Question: I have a chart in Primefaces5 and Works fine, but I need change background color using java code only, no jqplot code.

Default color is light but isn't White and my user wants White color.
Any suggestions will be greatly appreciated. Thanks!
Here my code (fragment):
'''
private void createBarModelsN()
{
graphic2 = initBarModelN();
graphic2.setTitle("");
// Indica la posicion del cuadrito con la leyenda de la serie
// null indica que no mostrara el cuadrito
graphic2.setLegendPosition( null );
graphic2.setShadow( false );
graphic2.setStacked( isStacked );
graphic2.setAnimate( true );
graphic2.setBarMargin( 20 );
graphic2.setBarPadding( 0 );
String strSeriesColor = "";
for(int i=0; i < numeroDeSeries; i++ )
{
strSeriesColor += arregloColoresDefault[i];
if( i < numeroDeSeries - 1 )
{
strSeriesColor += ",";
}
}
graphic2.setSeriesColors( strSeriesColor );
Axis xAxis = graphic2.getAxis(AxisType.X);
Axis yAxis = graphic2.getAxis(AxisType.Y);
// Para graficar porcentajes se requiere que el eje Y sea de 0 a 100
yAxis.setLabel( labelEjeY );
yAxis.setMax(100);
yAxis.setMin(0);
yAxis.setTickAngle( 0 );
yAxis.setTickCount( 11 );
yAxis.setTickInterval( "10" );
xAxis.setMin( getValorMinX());
xAxis.setMax( getValorMaxX());
xAxis.setTickInterval( "1" );
xAxis.setLabel( labelEjeX );
}
private BarChartModel initBarModelN()
{
BarChartModel model = new BarChartModel();
// Hago el for para obtener cada una de las series
for( int i=0; i < series.size(); i++ )
{
ChartSeries serieX = new ChartSeries();
int indexArreglo = 0;
for( int j=getValorMinX(); j <= getValorMaxX(); j++ )
{
if( arregloTempo != null && listNSeries != null && listNSeries.size() >= 1
&&
arregloTempo.length == ((ArrayList<Integer>)listNSeries.get(i)).size()
)
{
int valorX = ((ArrayList<Integer>)listNSeries.get(i)).get( indexArreglo );
int valorXTotal = arregloTempo[ indexArreglo ];
float valorY = 0.0f;
if( valorXTotal != 0 )
{
valorY = (valorX / (valorXTotal + 0.0f) ) * 100;
}
serieX.set( j , valorY );
}
indexArreglo++;
}
model.addSeries(serieX);
}
return model;
}
'''
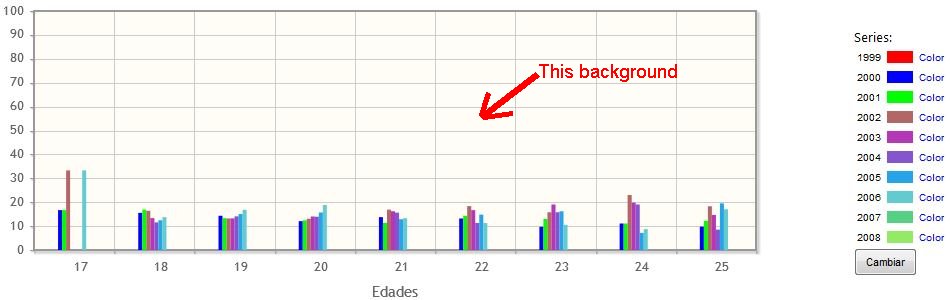
Answer: Check this: <URL>. There is parametar in graph configuration called 'background: '#fffdf6', // CSS color spec for background color of grid.'
Also there is example how to use it. Good luck.